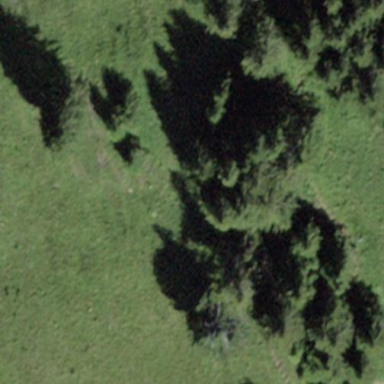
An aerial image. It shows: Beautiful woodland area.